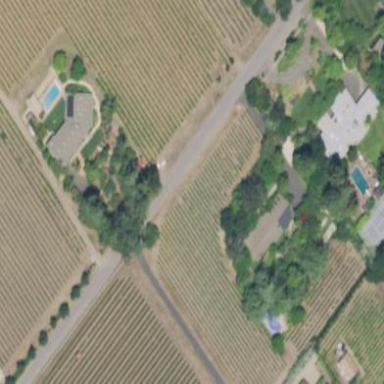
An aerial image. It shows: Vineyard with wine grapes as the crop.